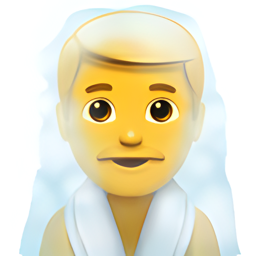
Name: person in steamy room
Emoji: 🧖
Group: People & Body
Sub-group: person-activity